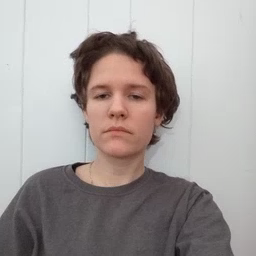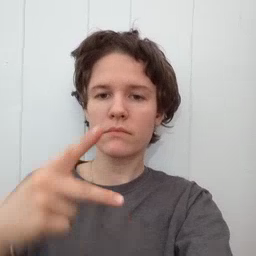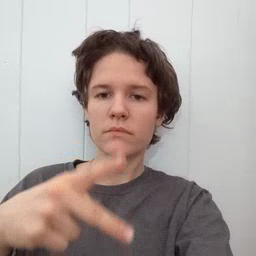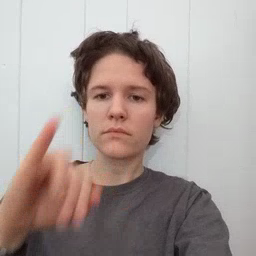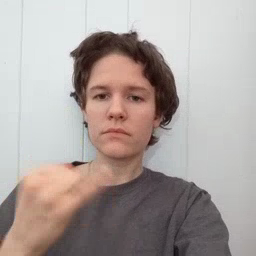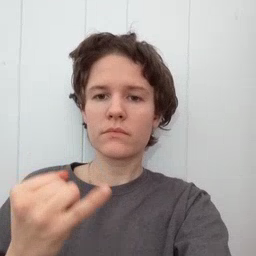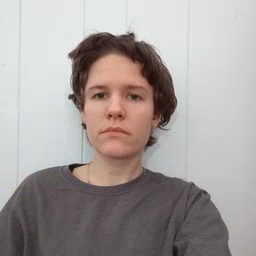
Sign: pajamas